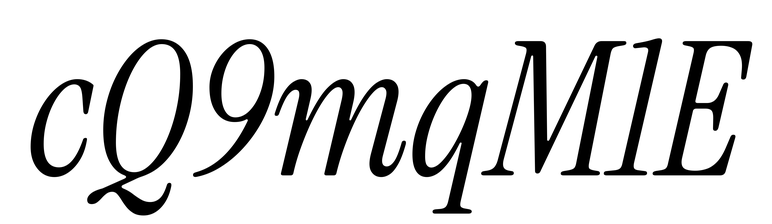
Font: InstrumentSerif-Italic